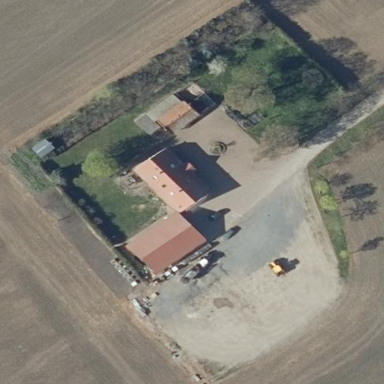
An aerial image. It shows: Farmyard area.